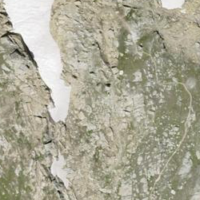
EUNIS habitat code: 48
Species observed at this site:
Salix herbacea
Ranunculus glacialis